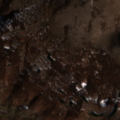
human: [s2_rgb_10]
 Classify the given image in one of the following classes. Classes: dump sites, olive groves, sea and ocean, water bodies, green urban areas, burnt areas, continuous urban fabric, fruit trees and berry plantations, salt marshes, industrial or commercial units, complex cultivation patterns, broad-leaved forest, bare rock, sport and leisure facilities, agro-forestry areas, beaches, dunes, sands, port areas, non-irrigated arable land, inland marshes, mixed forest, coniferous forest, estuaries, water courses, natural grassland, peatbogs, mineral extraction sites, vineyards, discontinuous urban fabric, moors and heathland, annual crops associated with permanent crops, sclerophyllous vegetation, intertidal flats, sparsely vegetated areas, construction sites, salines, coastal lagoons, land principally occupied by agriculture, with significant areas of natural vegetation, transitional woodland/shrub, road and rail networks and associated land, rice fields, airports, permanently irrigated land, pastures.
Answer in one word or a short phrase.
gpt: complex cultivation patterns, broad-leaved forest, natural grassland, transitional woodland/shrub